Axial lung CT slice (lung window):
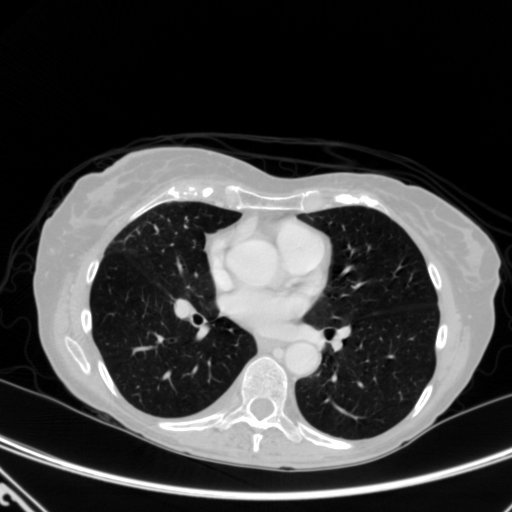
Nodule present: no